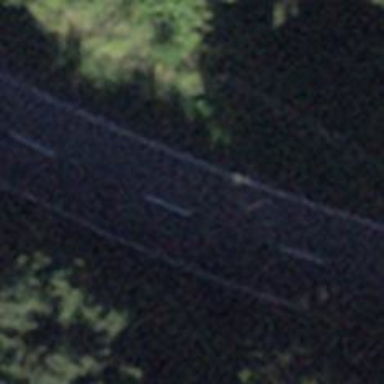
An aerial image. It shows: Tertiary road with asphalt surface.